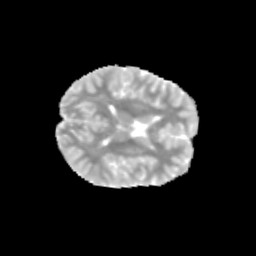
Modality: MD
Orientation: axial
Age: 10
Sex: male
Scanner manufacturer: siemens
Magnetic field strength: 3 T
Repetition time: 3.8 s
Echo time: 0.07 s